Question: Youtube shows some more or less informative things if you rightclick on a video and choose "Stats for Nerds".
Unfortunately, I could't find any documentation for the fields shown.
Depending on your configuration, it might be that it streams using MPEG Dash and it looks similar to the following screenshot. But what does the "(137/140)" stand for?

PS: in case someone is wondering: the "codecs"-string seems to be specified by <URL>
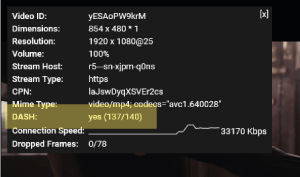
Answer: These are itag values that refer to different video and/or audio formats. The first number corresponds to video and the second to audio. You can actually see these numbers change when you select different resolution from the player's settings.
Many but probably not all of the itags are documented in <URL>